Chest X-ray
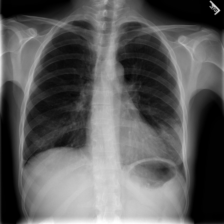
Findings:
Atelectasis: negative
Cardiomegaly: negative
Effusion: negative
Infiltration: positive
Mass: negative
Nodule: negative
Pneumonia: negative
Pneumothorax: negative
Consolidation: negative
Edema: negative
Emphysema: negative
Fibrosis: negative
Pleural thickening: negative
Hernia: negative